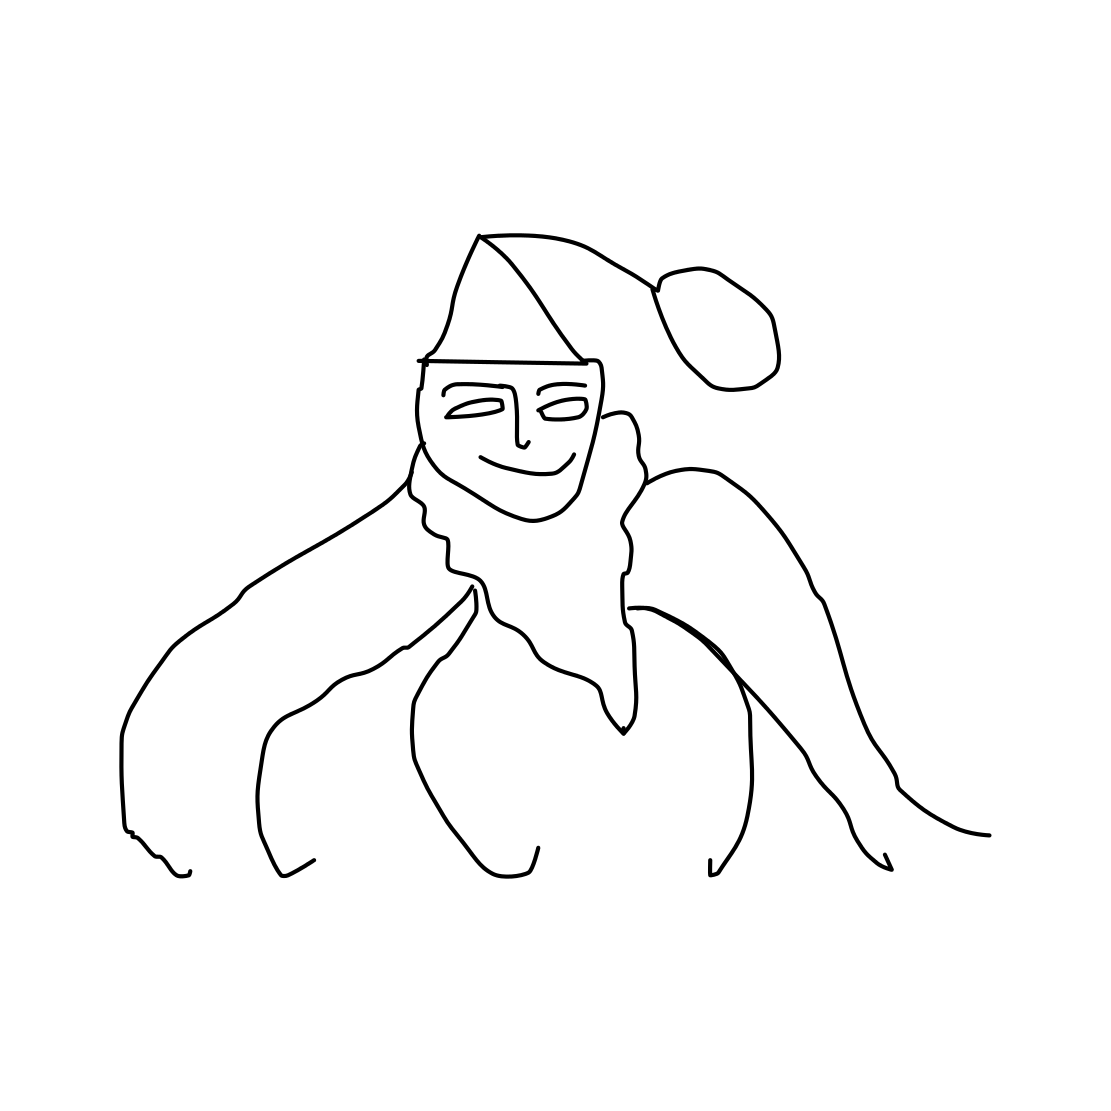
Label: santa claus